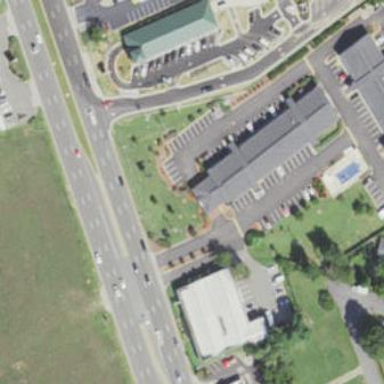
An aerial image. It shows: Building that is motel.